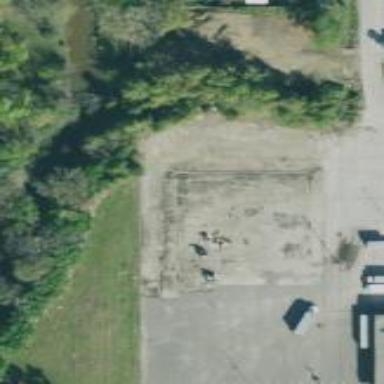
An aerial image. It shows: Brownfield site.